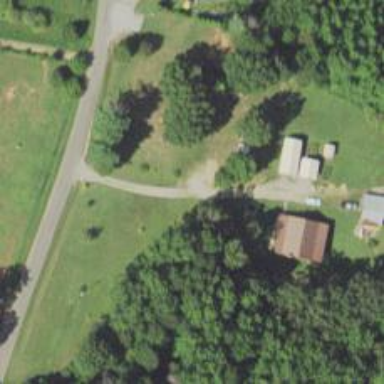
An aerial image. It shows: Driveway.